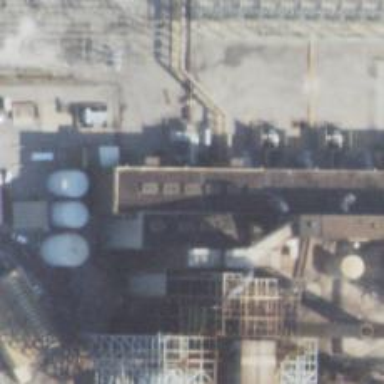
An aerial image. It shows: Generator with steam turbine as its type.